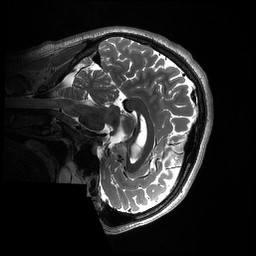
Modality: T2w
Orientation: sagittal
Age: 21